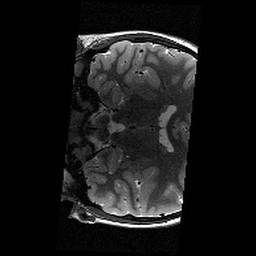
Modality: T2w
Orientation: coronal
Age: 9
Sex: male
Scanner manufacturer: siemens
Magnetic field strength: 3 T
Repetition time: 9.23 s
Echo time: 0.067 s